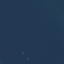
Land use / land cover class: SeaLake